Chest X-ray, AP view. Patient: 57 years old, sex F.
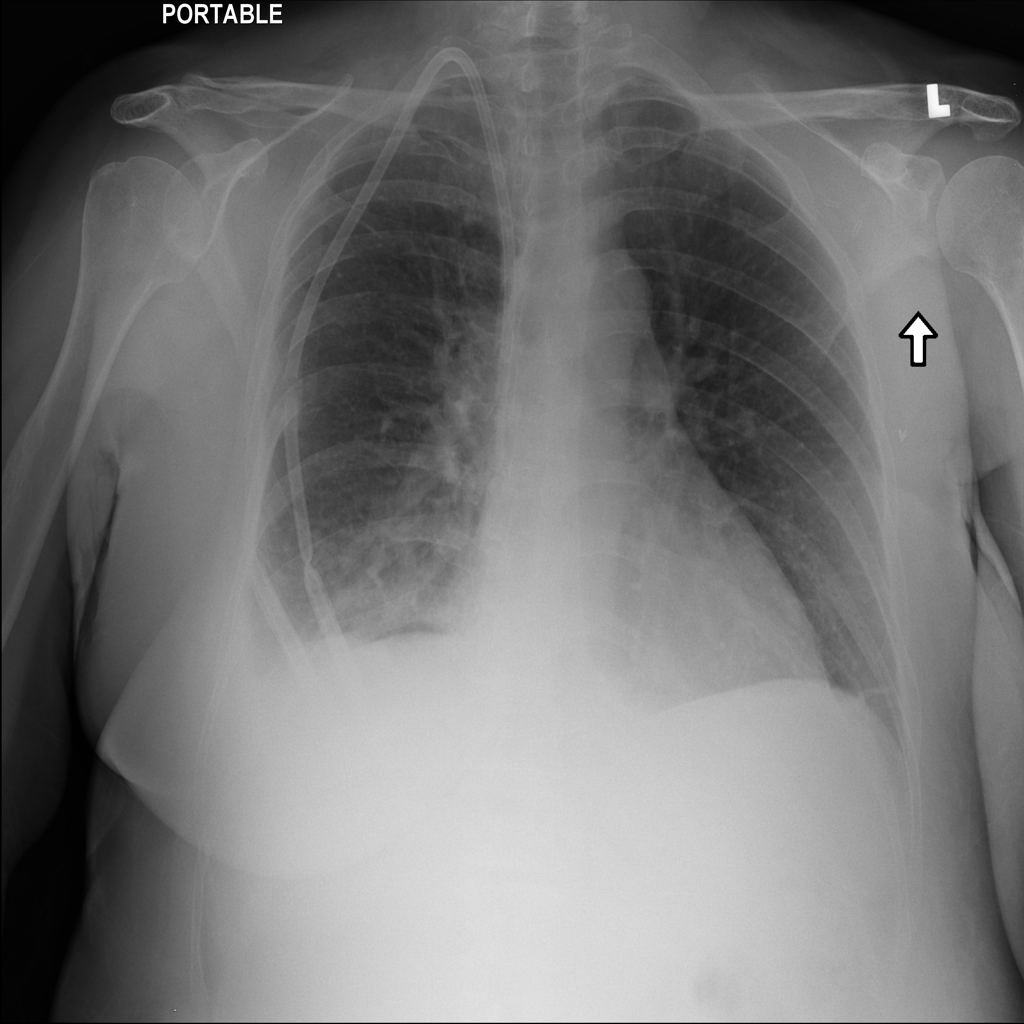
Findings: Pleural_Thickening